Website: macys
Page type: billing-address
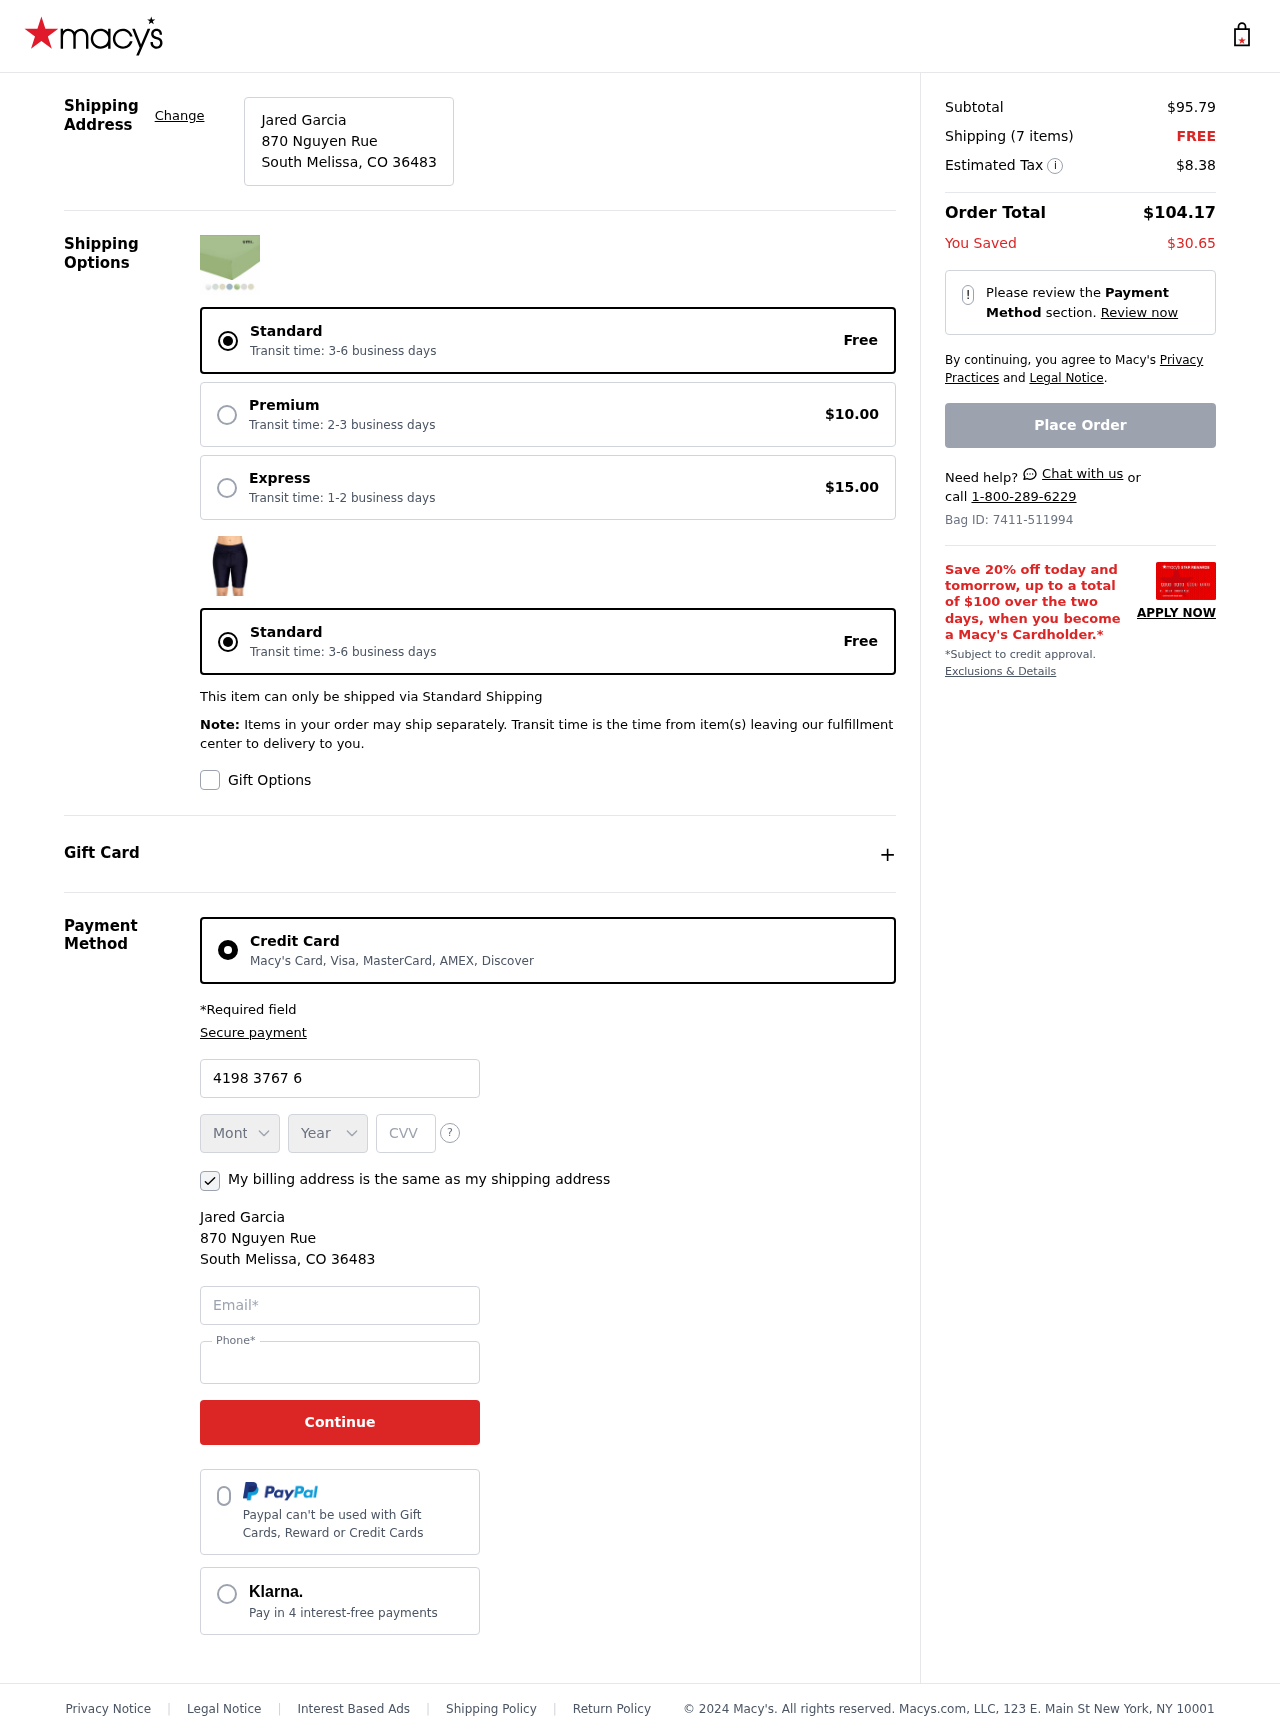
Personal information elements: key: PII_CARD_CVV
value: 509
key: PII_CARD_EXPIRY_MONTH
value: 08
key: PII_CARD_EXPIRY_YEAR
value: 26
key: PII_CARD_NUMBER
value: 4198 3767 6464 1039
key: PII_CITY_STATE_ZIP
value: South Melissa, CO 36483
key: PII_EMAIL
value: jgarcia@yahoo.com
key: PII_FULLNAME
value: Jared Garcia
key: PII_PHONE
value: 6989878942
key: PII_STREET
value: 870 Nguyen Rue
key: PII_FULLNAME2
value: Jared Garcia
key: PII_STREET2
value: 870 Nguyen Rue
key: PII_CITY_STATE_ZIP2
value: South Melissa, CO 36483
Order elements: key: ORDER_SUBTOTAL
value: $95.79
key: ORDER_NUM_ITEMS
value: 7
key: ORDER_SHIPPING_COST
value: FREE
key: ORDER_TAX
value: $8.38
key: ORDER_TOTAL
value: $104.17
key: ORDER_SAVINGS
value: $30.65
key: ORDER_ID
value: Bag ID: 7411-511994